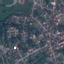
Land use / land cover class: Residential